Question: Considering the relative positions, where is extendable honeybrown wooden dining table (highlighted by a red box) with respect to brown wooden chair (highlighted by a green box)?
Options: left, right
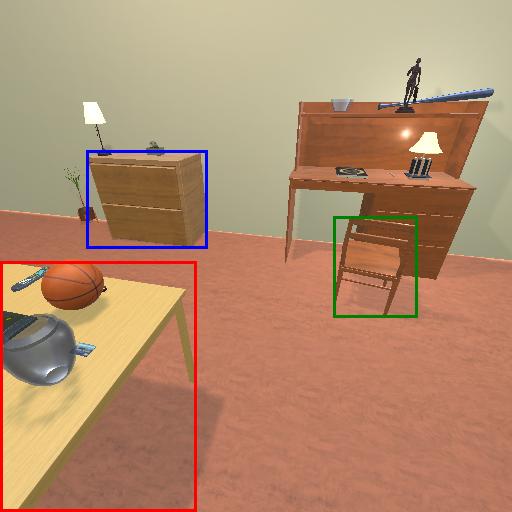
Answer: left